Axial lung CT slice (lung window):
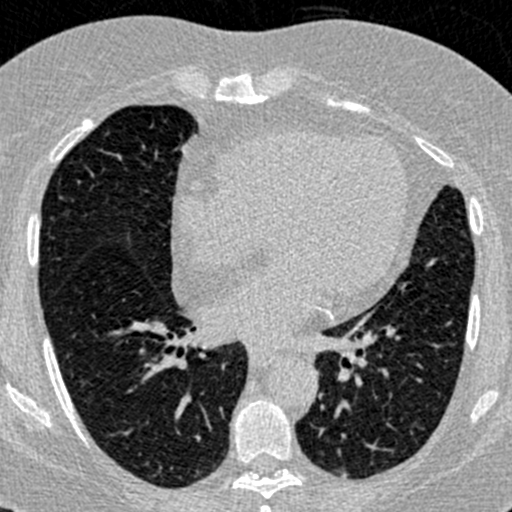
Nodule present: yes
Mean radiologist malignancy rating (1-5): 3